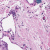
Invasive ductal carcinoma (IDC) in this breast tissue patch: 0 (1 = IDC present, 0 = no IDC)